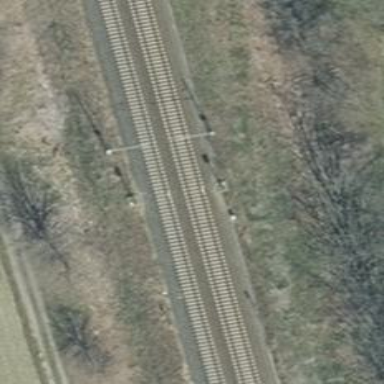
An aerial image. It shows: Signal light at railway crossing.